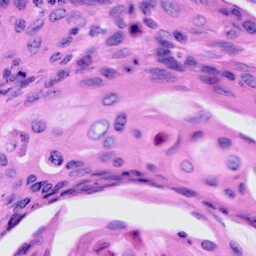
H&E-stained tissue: Cervix